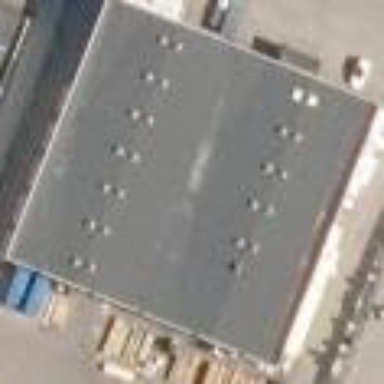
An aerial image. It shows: Retail building with flat roof.